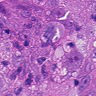
Metastatic tissue present: yes